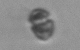
Label: Heterocapsa_rotundata